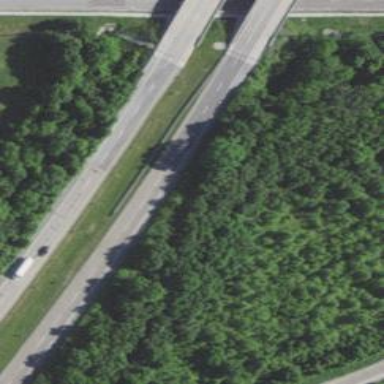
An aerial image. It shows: Expressway with asphalt surface and classified as primary highway.